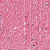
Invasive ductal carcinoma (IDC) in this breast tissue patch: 0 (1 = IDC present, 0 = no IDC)